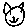
Label: cat